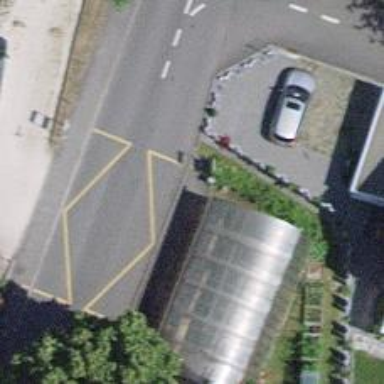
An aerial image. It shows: Bus stop with platform for public transport.